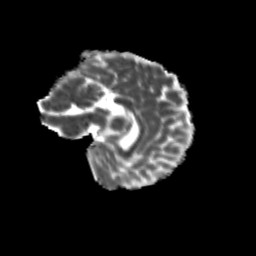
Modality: MD
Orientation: sagittal
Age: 12
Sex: female
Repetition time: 9.512 s
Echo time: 0.089 s